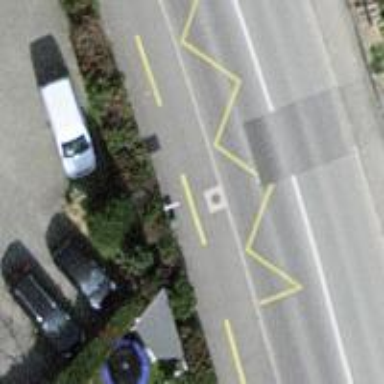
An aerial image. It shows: Bus stop along the road.